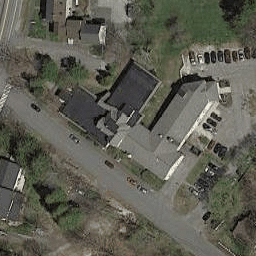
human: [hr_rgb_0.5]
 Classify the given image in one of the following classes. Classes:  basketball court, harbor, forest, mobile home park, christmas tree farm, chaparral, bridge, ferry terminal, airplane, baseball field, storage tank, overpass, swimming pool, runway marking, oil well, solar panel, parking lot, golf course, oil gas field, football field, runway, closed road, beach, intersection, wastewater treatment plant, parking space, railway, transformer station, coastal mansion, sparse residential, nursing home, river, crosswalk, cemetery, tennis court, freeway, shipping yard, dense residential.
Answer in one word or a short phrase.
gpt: nursing home